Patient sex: M
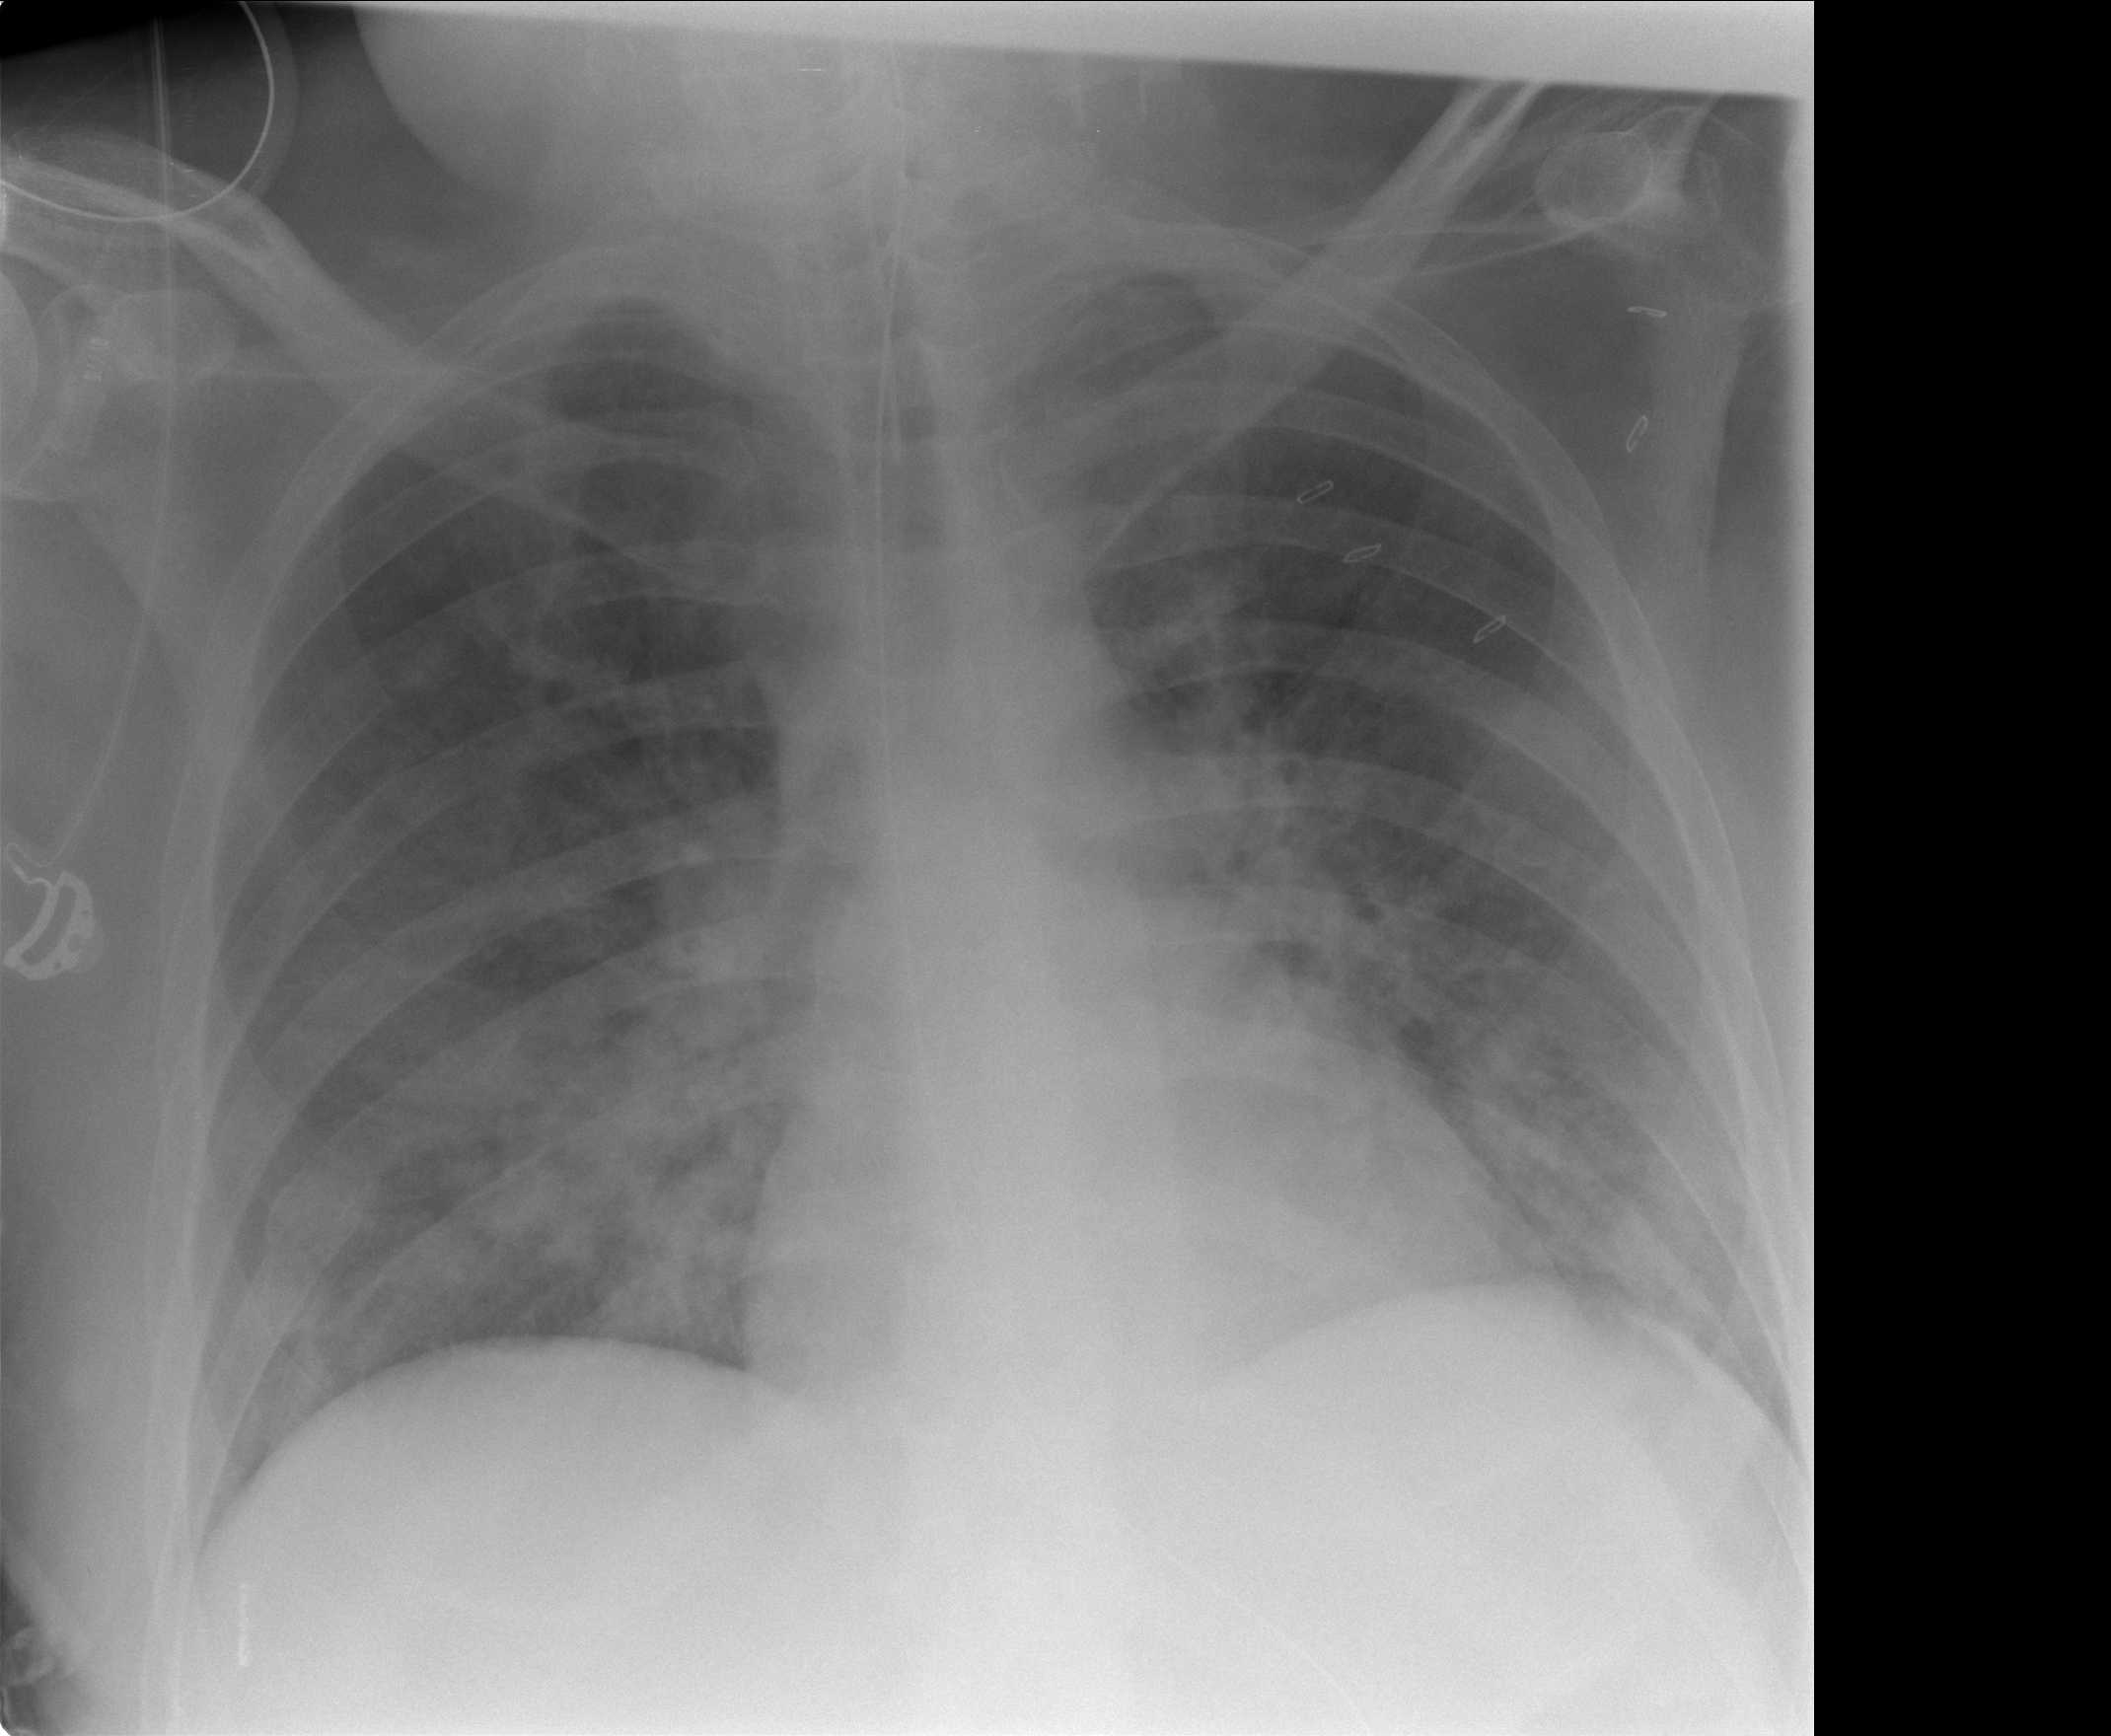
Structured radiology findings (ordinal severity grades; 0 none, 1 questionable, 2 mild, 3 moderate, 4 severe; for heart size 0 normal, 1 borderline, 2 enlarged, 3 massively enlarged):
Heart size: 0
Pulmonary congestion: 0
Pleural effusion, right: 0
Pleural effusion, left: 0
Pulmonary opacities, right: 2
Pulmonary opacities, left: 2
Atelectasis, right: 2
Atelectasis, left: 2